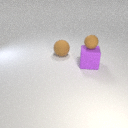
small brown rubber sphere above large purple rubber cube